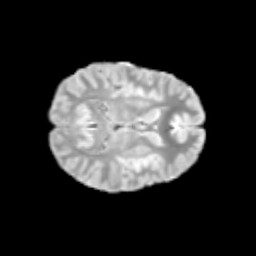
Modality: T2w
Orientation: axial
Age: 11
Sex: female
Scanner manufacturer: siemens
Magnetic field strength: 3 T
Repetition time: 3.8 s
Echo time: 0.07 s